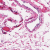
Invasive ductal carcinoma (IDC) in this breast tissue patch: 0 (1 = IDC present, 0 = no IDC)